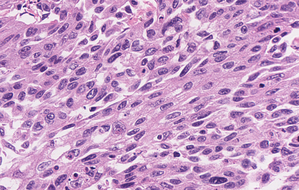
Tumor epithelial tissue: yes
Tumor-associated stroma tissue: no
Normal tissue: no